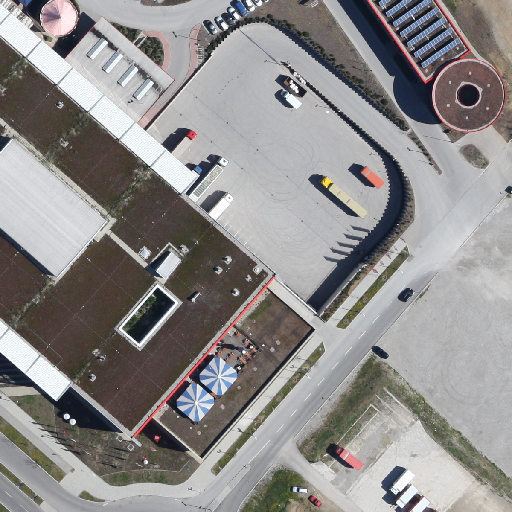
Referring expression: truck in the parking area